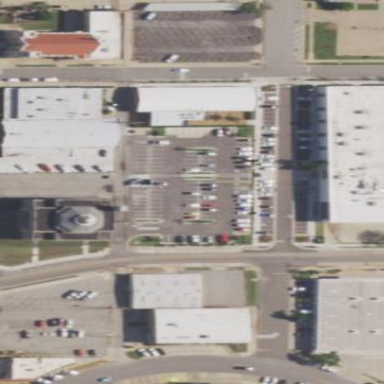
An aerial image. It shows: Retail area with car shop.